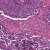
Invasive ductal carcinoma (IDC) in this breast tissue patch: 1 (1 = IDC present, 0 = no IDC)